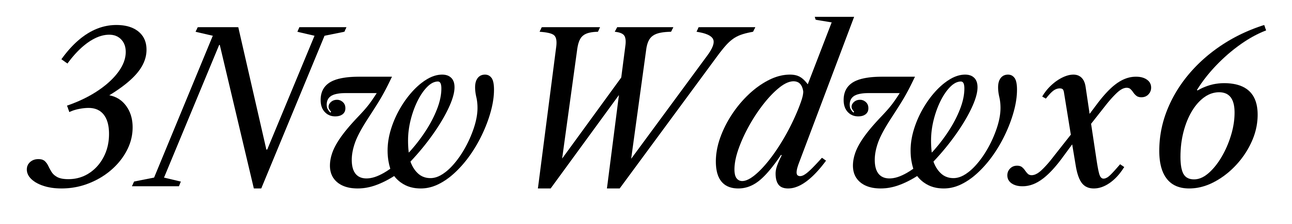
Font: LibreCaslonText-Italic_Italic